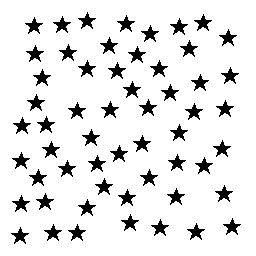
Squares: 0
Triangles: 0
Stars: 56
Total shapes: 56